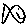
Label: fish